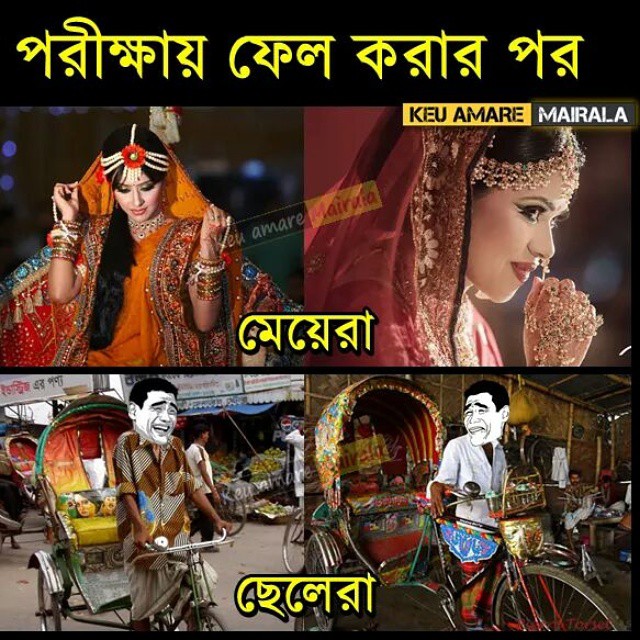
Caption: পরীক্ষায় ফেল করার পর  মেয়েরা  ছেলেরা
Label: hate